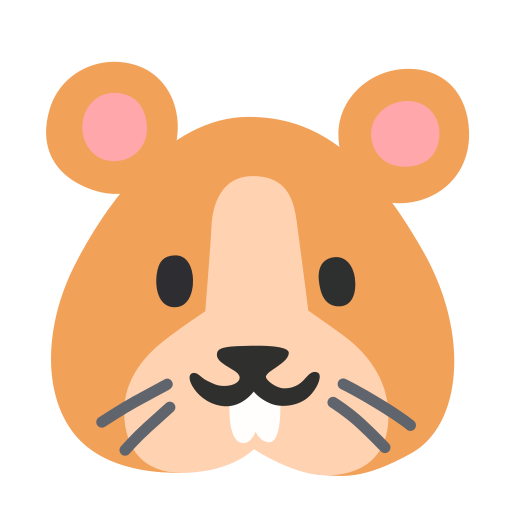
Emoji: 🐹